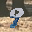
Label: 9